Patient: sex M, age 79
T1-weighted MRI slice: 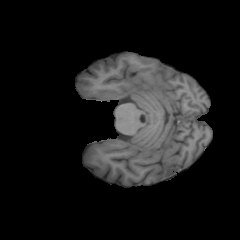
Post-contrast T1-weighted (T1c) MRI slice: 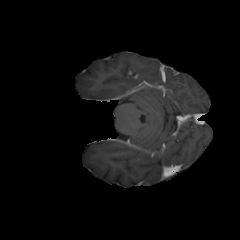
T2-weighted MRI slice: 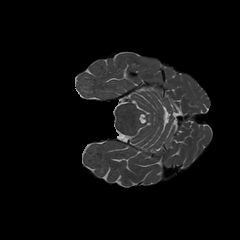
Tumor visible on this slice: no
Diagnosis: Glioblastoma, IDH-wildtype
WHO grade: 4